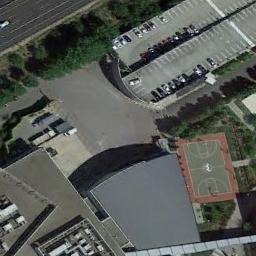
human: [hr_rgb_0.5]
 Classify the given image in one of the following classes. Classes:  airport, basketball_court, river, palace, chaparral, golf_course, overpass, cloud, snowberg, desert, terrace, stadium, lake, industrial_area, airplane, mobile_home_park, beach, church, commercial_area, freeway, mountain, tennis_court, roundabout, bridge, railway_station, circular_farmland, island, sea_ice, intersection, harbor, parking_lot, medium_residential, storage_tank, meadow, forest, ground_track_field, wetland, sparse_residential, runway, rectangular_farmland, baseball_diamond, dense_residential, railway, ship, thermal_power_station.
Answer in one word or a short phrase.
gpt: basketball_court